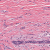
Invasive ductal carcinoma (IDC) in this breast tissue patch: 1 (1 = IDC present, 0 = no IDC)